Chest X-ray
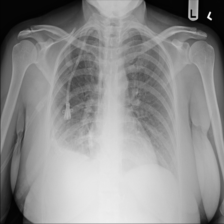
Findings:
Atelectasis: negative
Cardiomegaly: negative
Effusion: negative
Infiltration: positive
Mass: negative
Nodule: negative
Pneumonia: negative
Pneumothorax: negative
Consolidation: negative
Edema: negative
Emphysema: negative
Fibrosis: negative
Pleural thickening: negative
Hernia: negative